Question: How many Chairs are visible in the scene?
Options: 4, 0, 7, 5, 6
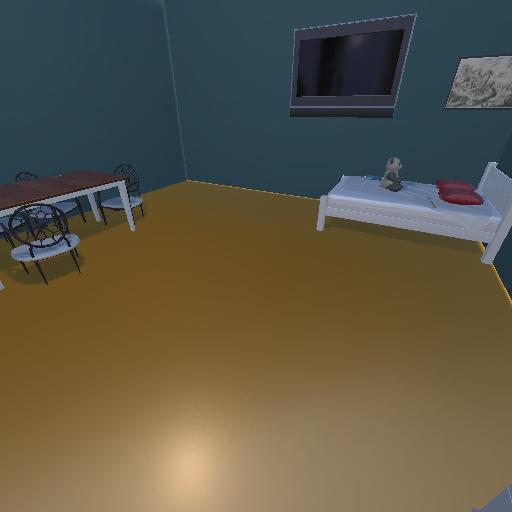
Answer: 4